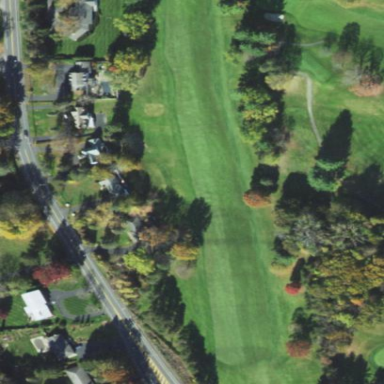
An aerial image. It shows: Golf pitch.